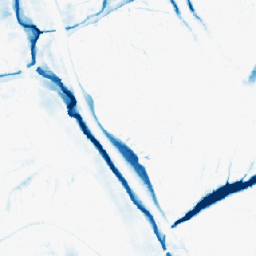
Category: morphological
Decomposition family: morphological_ellipse
Decomposition parameters: operation: closing
width: 20
height: 30
Upsampling method: area
Upsampling parameters: scale: 4
Upsampling scale: 4